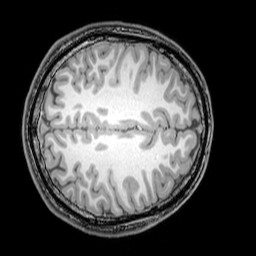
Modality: T1w
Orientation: axial
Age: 21
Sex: male
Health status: healthy
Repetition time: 0.081 s
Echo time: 0.037 s